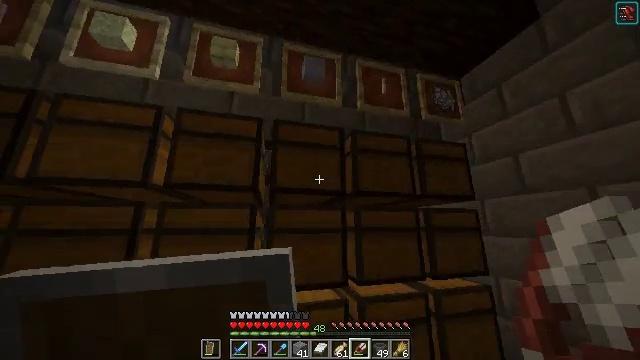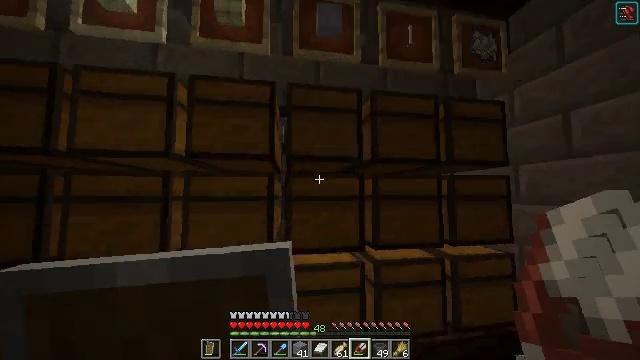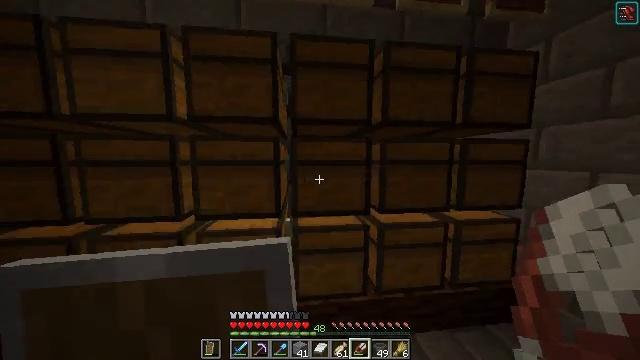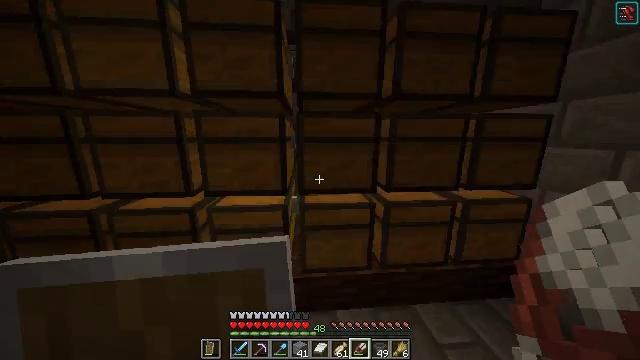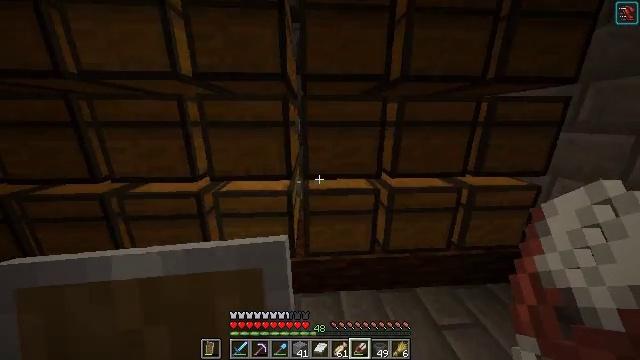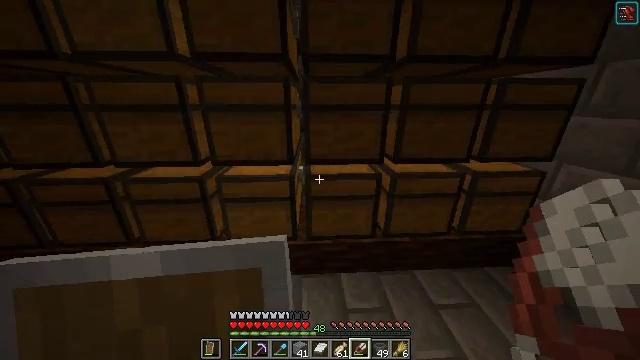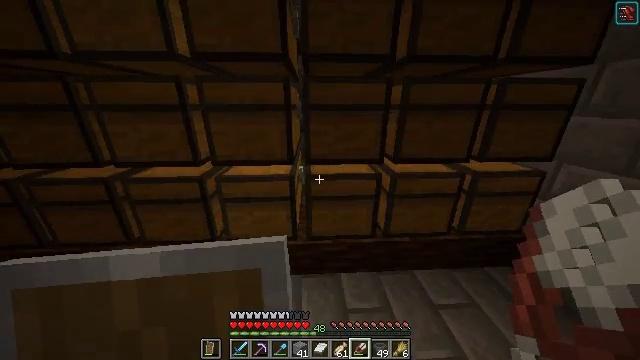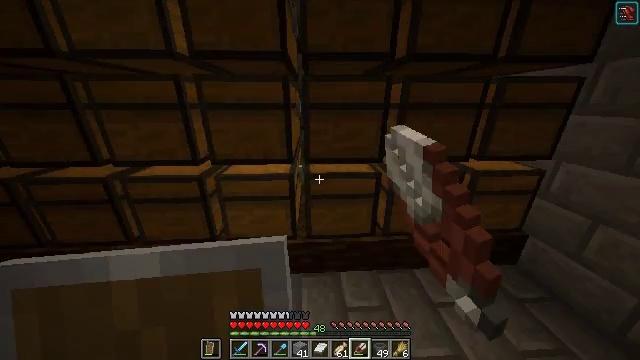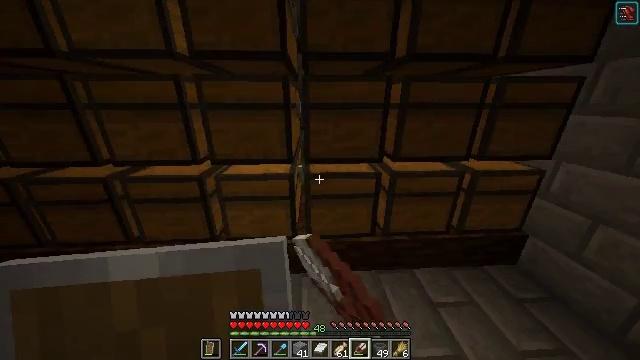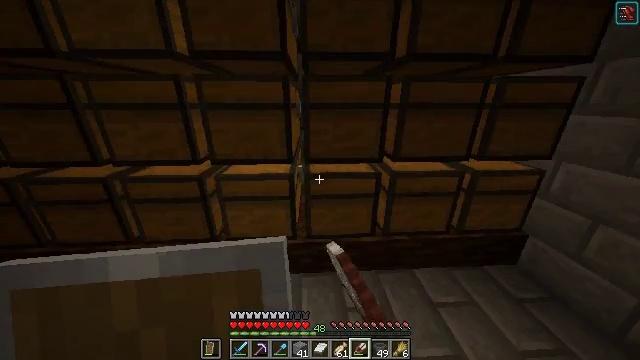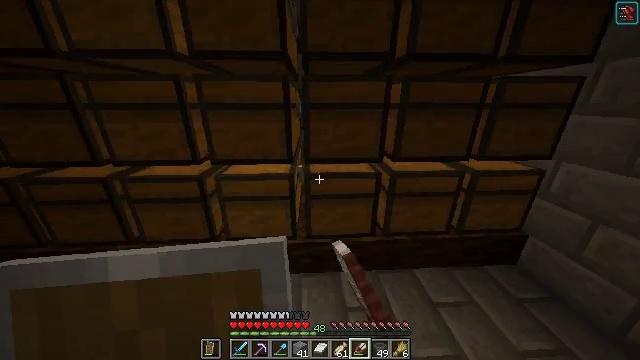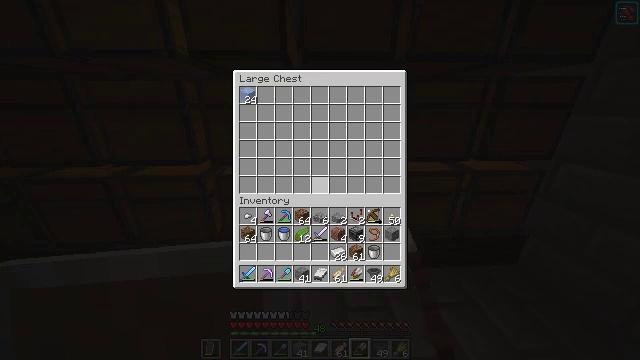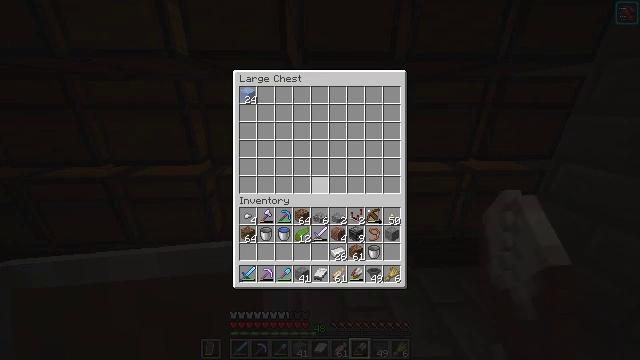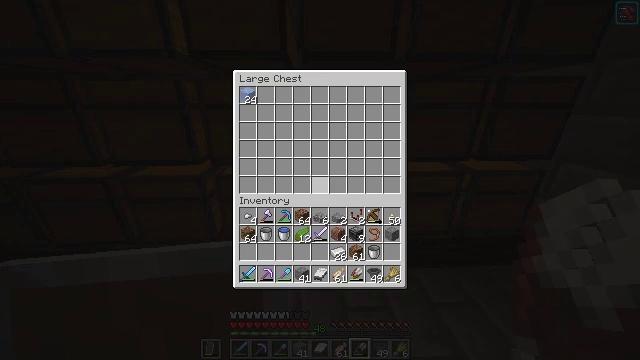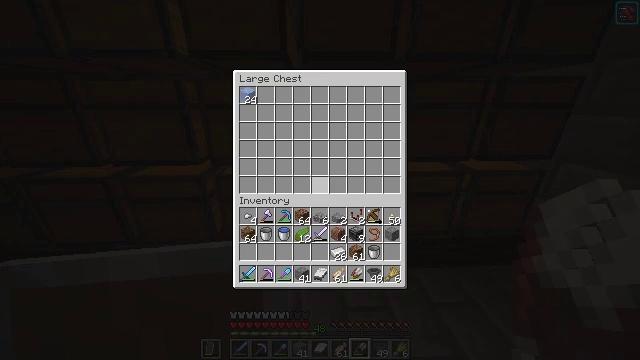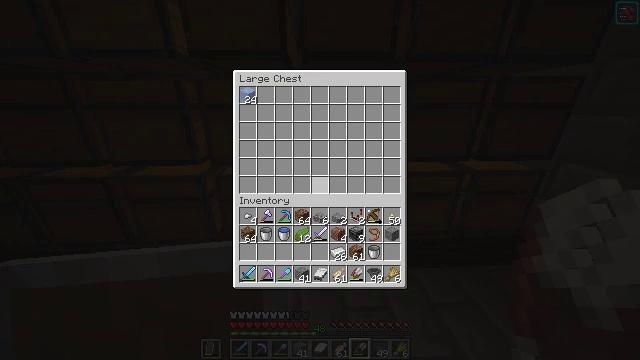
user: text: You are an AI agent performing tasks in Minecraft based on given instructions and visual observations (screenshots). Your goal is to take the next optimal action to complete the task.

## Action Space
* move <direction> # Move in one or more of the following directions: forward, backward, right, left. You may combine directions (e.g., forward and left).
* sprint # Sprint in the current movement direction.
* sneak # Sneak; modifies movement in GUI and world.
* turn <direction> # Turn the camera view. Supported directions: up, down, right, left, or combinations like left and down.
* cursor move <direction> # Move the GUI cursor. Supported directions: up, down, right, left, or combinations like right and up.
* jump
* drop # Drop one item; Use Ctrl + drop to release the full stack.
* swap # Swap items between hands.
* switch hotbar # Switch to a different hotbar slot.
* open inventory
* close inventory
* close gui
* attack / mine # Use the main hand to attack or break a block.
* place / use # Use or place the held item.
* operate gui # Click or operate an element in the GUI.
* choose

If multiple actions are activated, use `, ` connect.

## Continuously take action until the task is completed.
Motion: motion action
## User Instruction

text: Turn regular ice into packed ice at the crafting table.
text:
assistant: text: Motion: turn left and down
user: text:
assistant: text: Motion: turn left and down
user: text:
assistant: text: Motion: turn left and down
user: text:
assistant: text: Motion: turn left and down
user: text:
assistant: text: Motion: turn down
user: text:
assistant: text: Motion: use / place
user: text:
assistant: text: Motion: use / place
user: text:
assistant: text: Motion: no_op
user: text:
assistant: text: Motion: no_op
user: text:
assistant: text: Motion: no_op
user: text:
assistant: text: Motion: open gui
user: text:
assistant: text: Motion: no_op
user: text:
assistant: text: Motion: no_op
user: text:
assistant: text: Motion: no_op
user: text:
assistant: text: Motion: no_op
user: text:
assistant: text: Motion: cursor move left
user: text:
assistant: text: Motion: cursor move left and up
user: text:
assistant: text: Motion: cursor move left and up
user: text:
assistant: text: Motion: no_op
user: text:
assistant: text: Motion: no_op
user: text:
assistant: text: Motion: no_op
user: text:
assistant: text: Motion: no_op
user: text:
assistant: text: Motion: no_op
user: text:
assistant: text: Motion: no_op
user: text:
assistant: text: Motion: no_op
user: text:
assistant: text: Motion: no_op
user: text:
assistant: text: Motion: no_op
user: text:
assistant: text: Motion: choose
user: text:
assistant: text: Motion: choose
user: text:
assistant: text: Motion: no_op